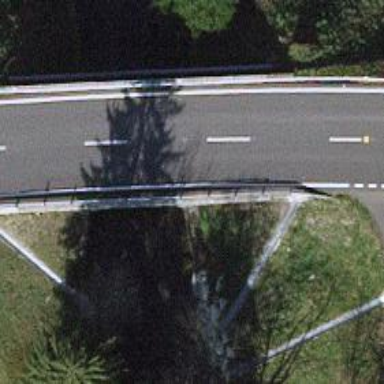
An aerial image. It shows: Tertiary road with bridge.